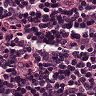
Metastatic tissue present: no